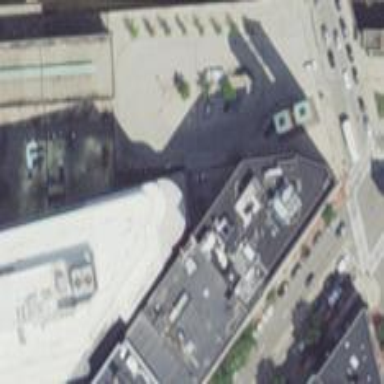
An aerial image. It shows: Building with flat concrete roof.